Interaction volume radius: 5 \u00c5
Interaction volume height: 10 \u00c5
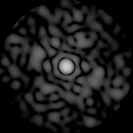
Disorder parameter: 0.8946